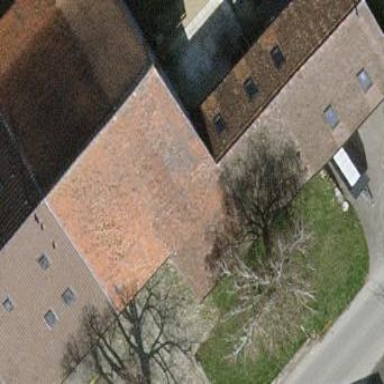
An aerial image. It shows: Simple and straightforward house.